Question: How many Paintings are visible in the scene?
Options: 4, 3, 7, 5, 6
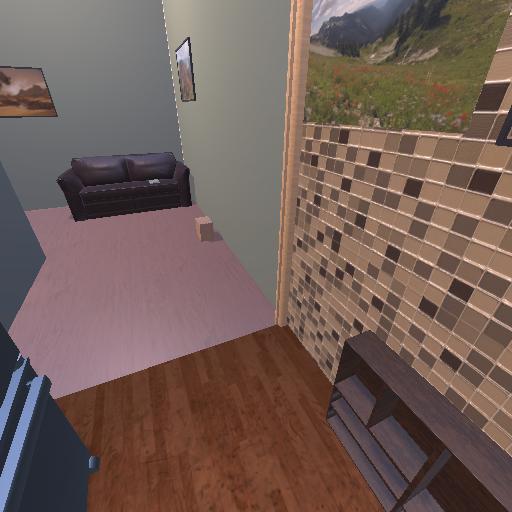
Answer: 4